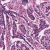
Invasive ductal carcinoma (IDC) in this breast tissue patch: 1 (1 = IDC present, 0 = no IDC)